Field crop: maize
Growth stage: 2
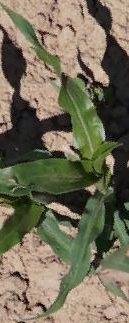
Species: maize